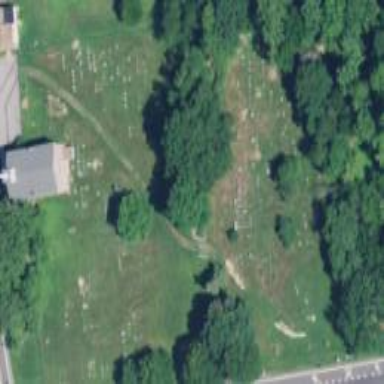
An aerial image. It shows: Cemetery.